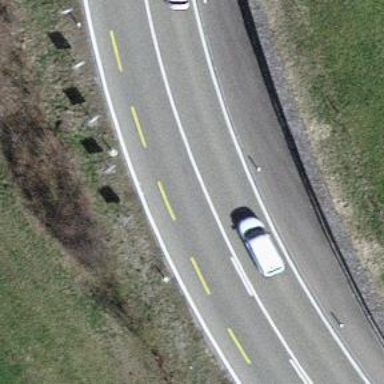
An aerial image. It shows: Asphalt road with primary highway designation. There is dedicated cycle lane on the left.